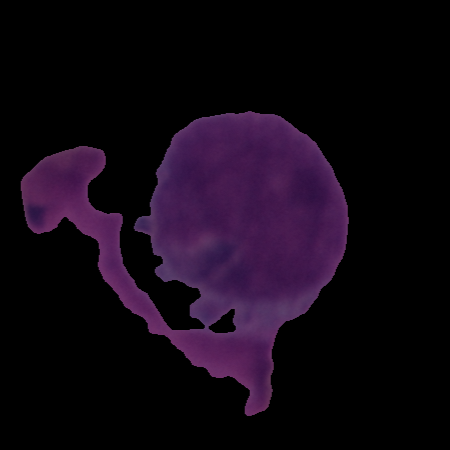
Label: cancer